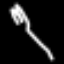
Label: fork